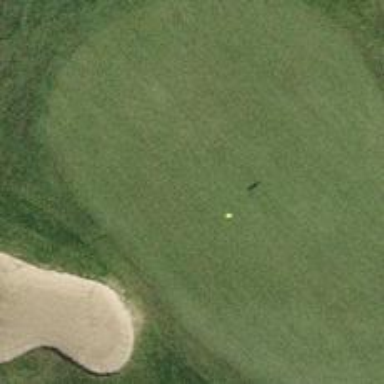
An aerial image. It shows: Green golf area with grass land use.